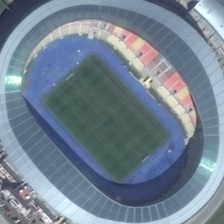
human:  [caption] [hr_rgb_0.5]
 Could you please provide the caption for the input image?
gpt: there are lots of spectators in the stadium .

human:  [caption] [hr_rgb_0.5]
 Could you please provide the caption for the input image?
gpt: there are lots of spectators in the stadium .

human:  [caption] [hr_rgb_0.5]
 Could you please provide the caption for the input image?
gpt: there are a lot of houses outside the gym .

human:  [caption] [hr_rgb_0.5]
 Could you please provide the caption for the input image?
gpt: there are a lot of houses outside the gym .

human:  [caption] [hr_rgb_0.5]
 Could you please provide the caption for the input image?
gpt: there are lots of spectators in the stadium .